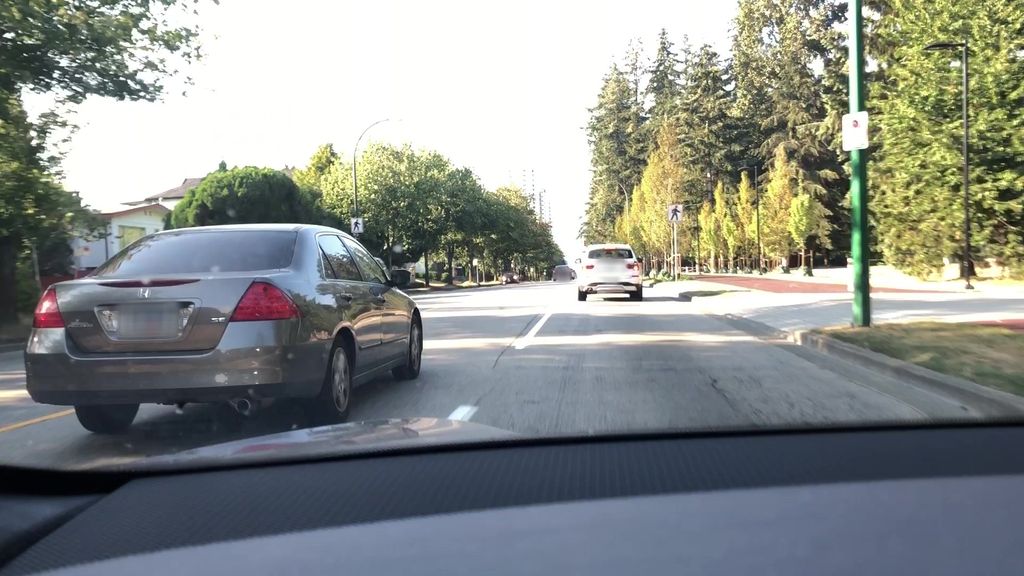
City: vancouver